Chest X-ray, PA view. Patient: 66 years old, sex M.
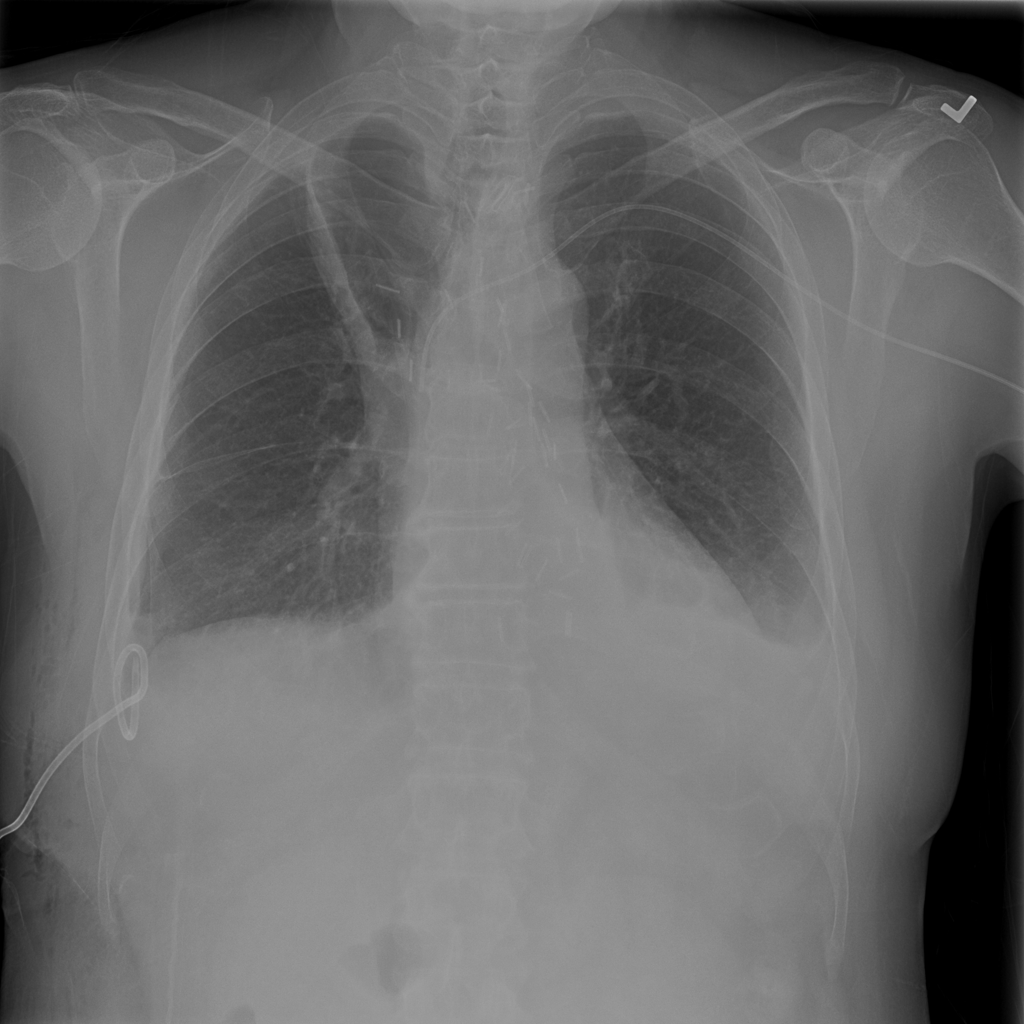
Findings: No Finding